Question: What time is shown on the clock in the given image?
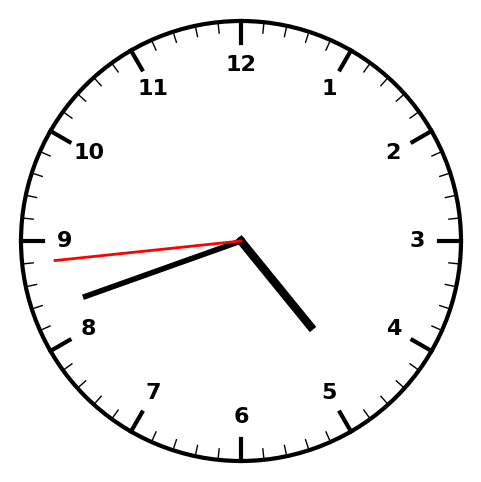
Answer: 04:41:44